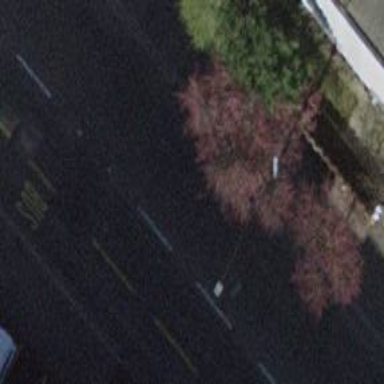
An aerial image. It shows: Tree-lined avenue.